Interaction volume radius: 5 \u00c5
Interaction volume height: 15 \u00c5
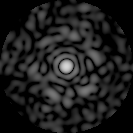
Disorder parameter: 0.8891